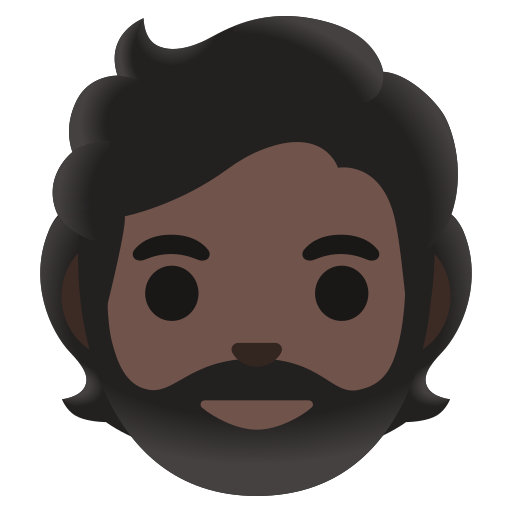
Emoji: 🧔🏿